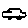
Label: car